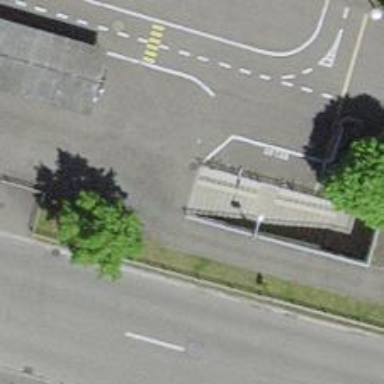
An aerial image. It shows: Concrete steps.